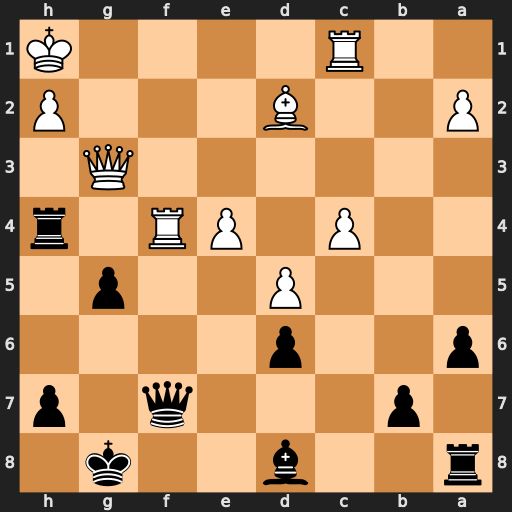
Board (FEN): r2b2k1/1p3q1p/p2p4/3P2p1/2P1PR1r/6Q1/P2B3P/2R4K
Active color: b
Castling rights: -
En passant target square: -
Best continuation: Rxf4 Bxf4 Qxf4 Qxf4 gxf4